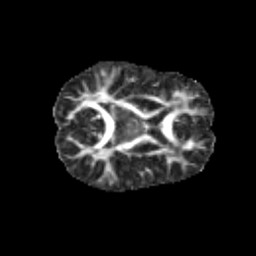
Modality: FA
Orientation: axial
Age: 9
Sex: female
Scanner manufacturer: siemens
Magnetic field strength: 3 T
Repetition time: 3.8 s
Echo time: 0.07 s